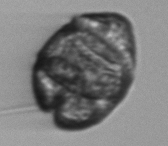
Label: Margalefidinium